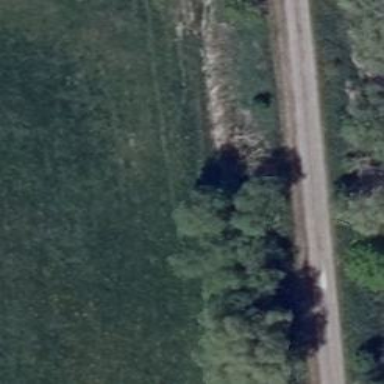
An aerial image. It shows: Row of trees in natural setting.